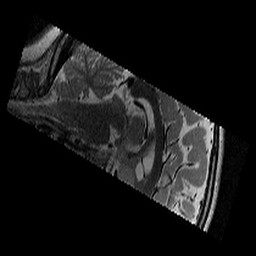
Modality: T2w
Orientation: sagittal
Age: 12
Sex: female
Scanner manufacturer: siemens
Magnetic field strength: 3 T
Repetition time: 9.23 s
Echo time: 0.067 s